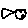
Label: fish